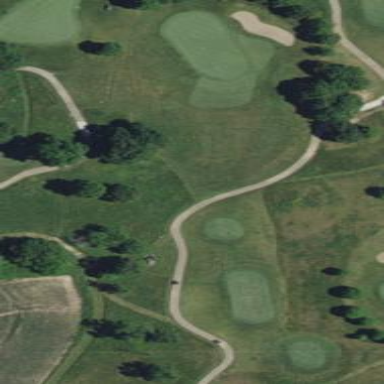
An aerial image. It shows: Rough area in golf course.